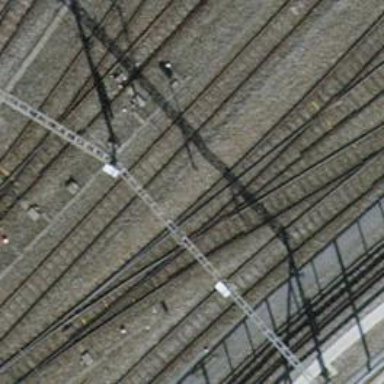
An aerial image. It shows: Single-track electrified railway service yard with contact line for trains.